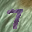
Label: 7